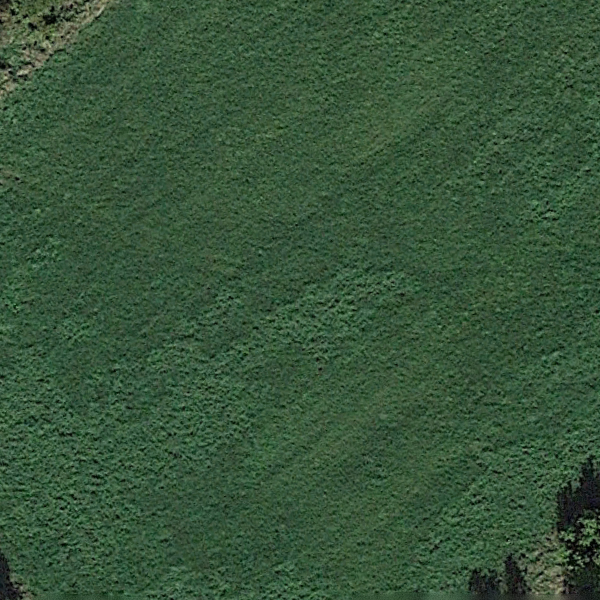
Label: Meadow